Question: I need to implement the layout as in the picture. Parent and Sibling are in a vertical LinearLayout. So I need to make a child view to overlap it's parent. Can I do that in android?

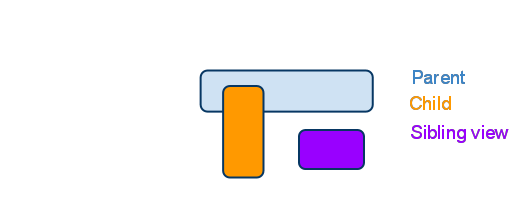
Answer: If:
1. sibling is a sibling of parent
2. parent is a ViewGroup
3. and you really want child to be a child of parent
then maybe you could consider using <URL> set to false on .